Field crop: tomato
Growth stage: 1
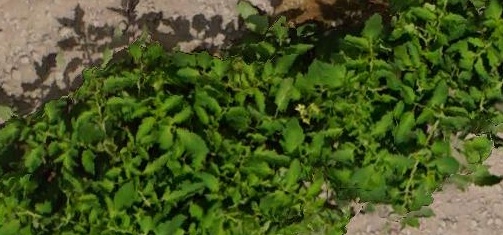
Species: tomato